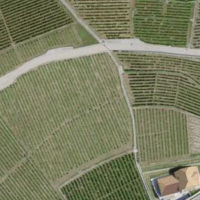
EUNIS habitat code: 40
Species observed at this site:
Senecio vulgaris